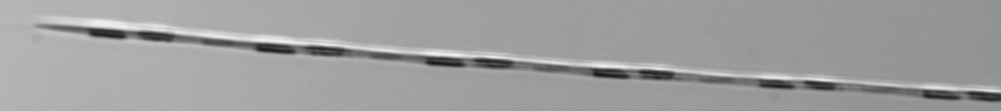
Label: Pseudo-nitzschia